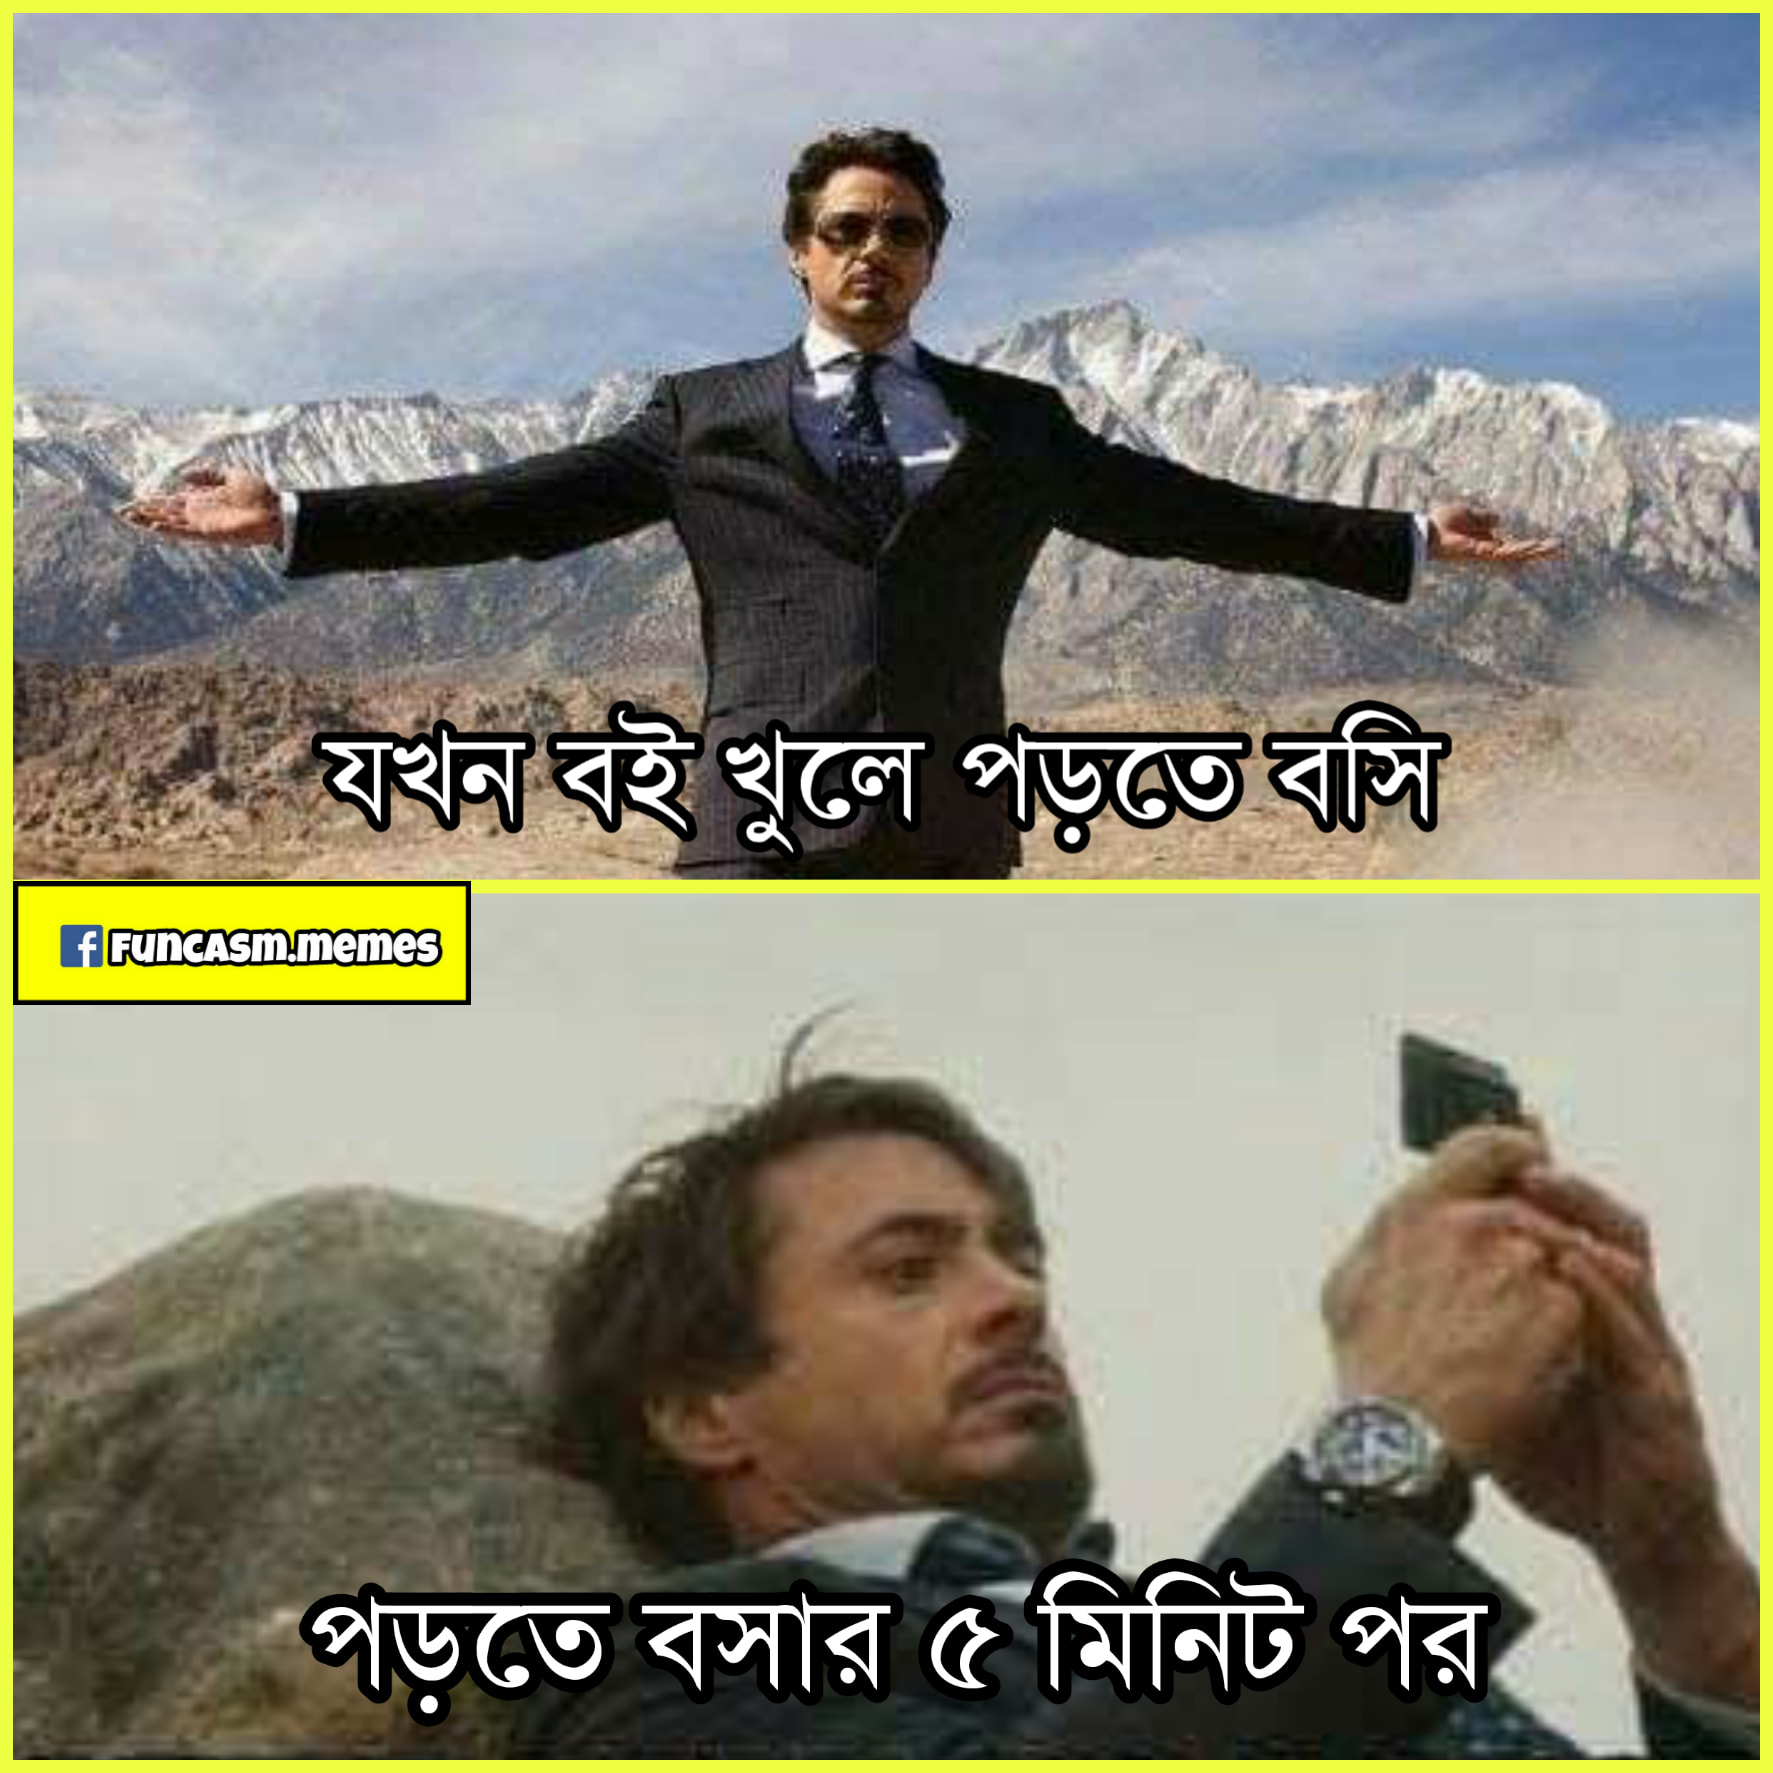
Caption: যখন বই খুলে পড়তে বসি  পড়তে বসার ৫ মিনিট পর
Label: non-hate